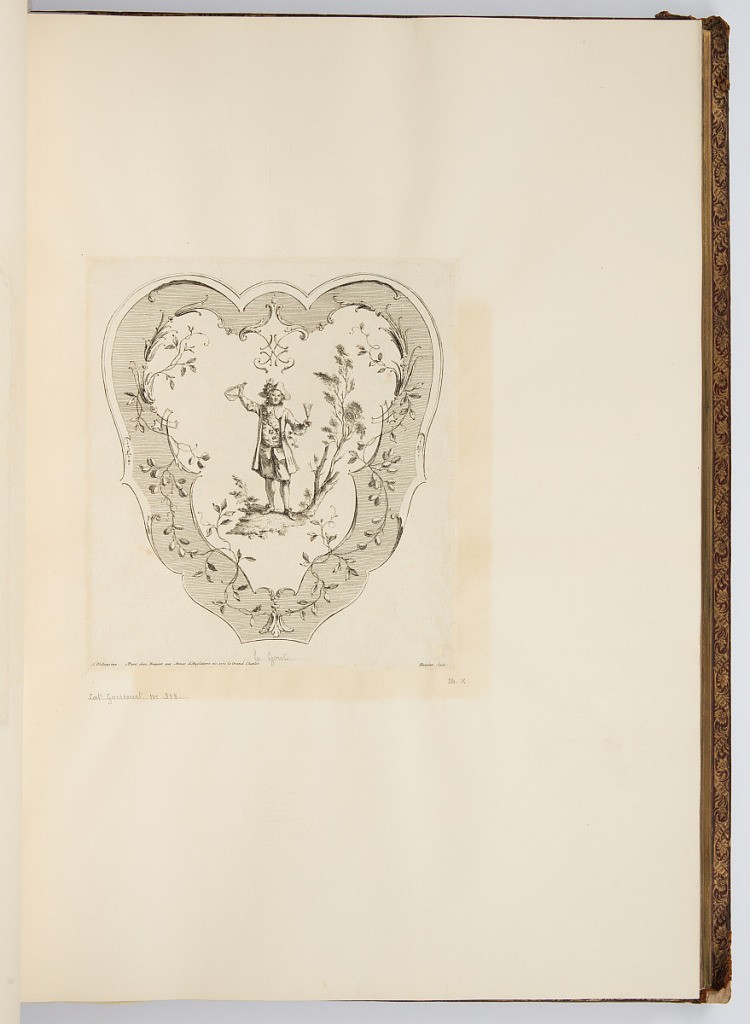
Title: Le Goût
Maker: Antoine Watteau, French, 1684–1721
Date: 1723-1735
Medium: Etching on laid paper
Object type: Bound print
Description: Heart shaped cartouche with a vignette of a man holding a wine goblet and pitcher, with a grape wine wrapped around him, standing in a landscape. He is surrounded by scrolls and branches. The plate is signed; the title is inscribed in graphite, but can be found printed in other versions of the plate.